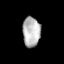
Tissue: lung
Cell type: Others
Senescence score: 0.5479
Nuclear area (px): 516
Mean DAPI intensity: 183.626